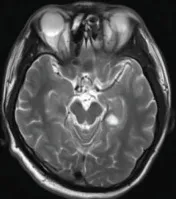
(C-F) Multiple lesions on MRI of the brain. T2-hypertense in right center semicovale, lateral paraventricular, pons, left temporal lobe, with an obvious contrast-enhancing lesions in the left temporal lobe.
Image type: radiology (mri)